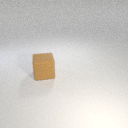
large brown rubber cube